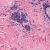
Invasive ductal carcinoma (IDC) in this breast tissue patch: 0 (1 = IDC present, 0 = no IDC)